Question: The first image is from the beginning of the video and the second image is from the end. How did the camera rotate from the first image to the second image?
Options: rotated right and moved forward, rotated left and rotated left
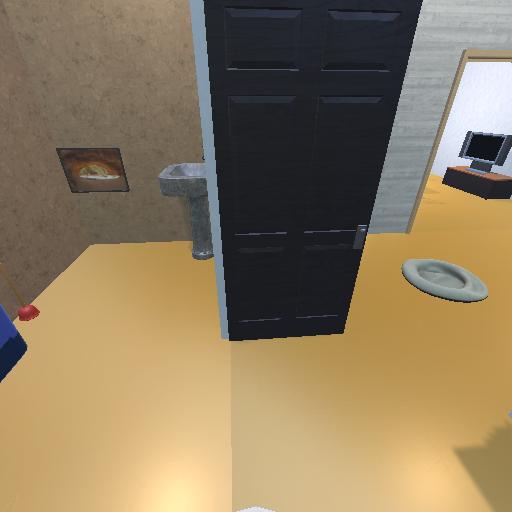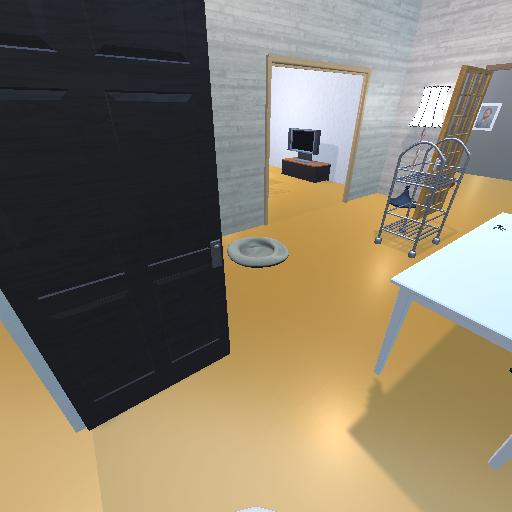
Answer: rotated right and moved forward